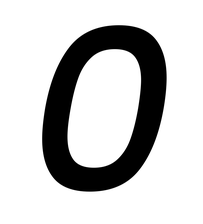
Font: Poppins-MediumItalic